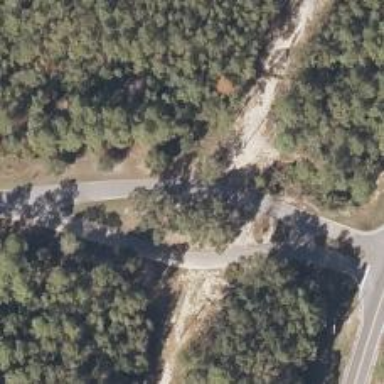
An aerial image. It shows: Service road used as golf cart path.